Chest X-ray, PA view. Patient: 61 years old, sex M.
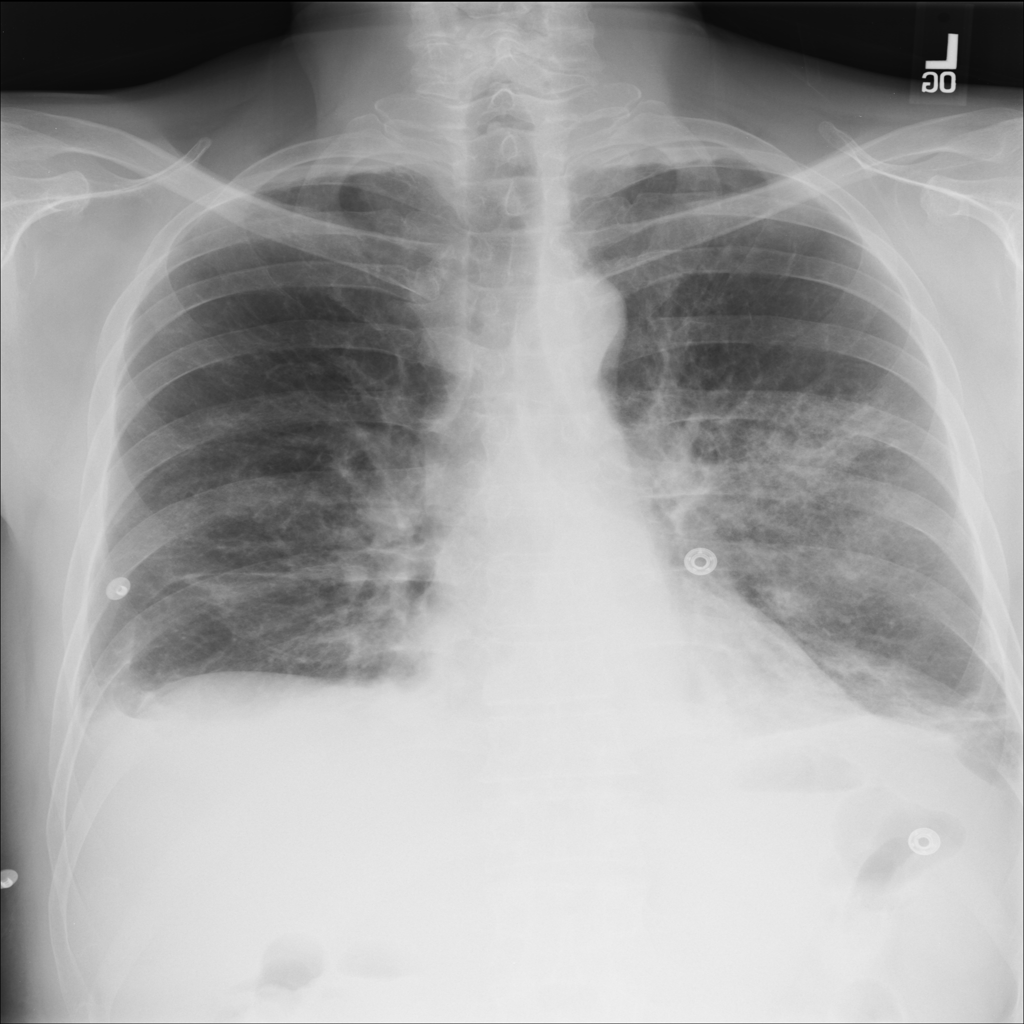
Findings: Consolidation, Infiltration